Modality: CBCT
Slice 89 of 156
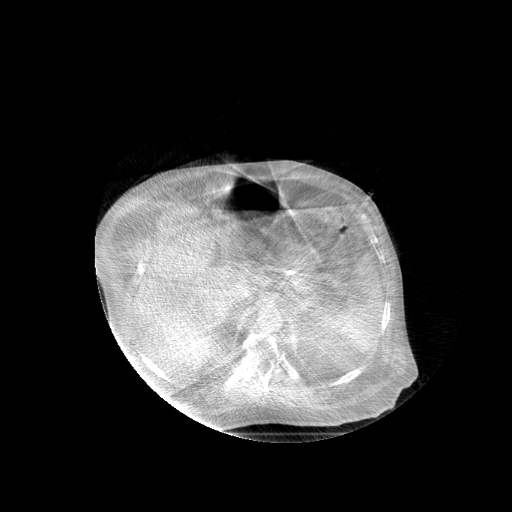